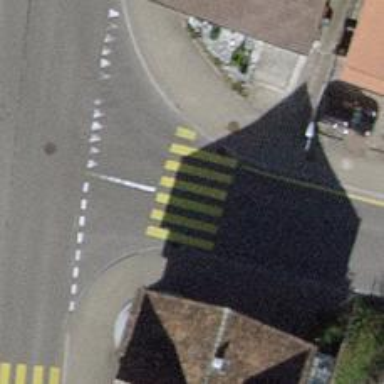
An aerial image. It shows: Uncontrolled zebra crossing on the road.